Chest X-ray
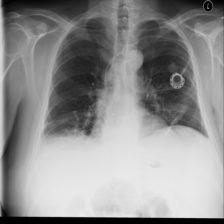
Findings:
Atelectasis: positive
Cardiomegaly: negative
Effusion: positive
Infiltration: negative
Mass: negative
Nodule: positive
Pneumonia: negative
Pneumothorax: negative
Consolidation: negative
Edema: negative
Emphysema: negative
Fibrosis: negative
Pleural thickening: negative
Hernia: negative